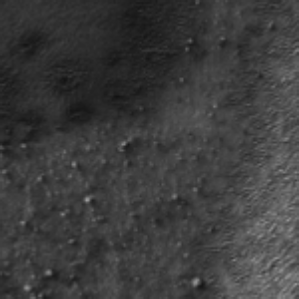
Label: frost